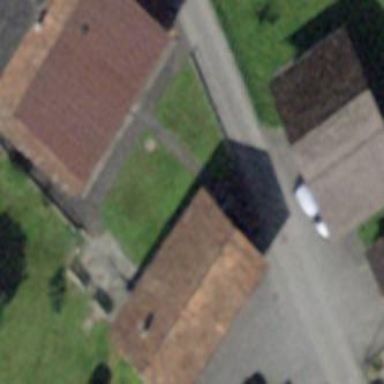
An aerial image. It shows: Barn.